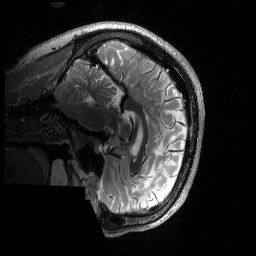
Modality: T2w
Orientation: sagittal
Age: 30
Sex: male
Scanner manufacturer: siemens
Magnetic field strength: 3 T
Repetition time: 3.2 s
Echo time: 0.563 s